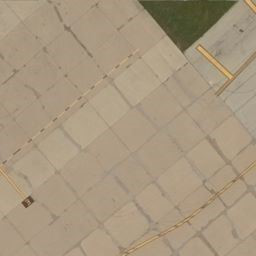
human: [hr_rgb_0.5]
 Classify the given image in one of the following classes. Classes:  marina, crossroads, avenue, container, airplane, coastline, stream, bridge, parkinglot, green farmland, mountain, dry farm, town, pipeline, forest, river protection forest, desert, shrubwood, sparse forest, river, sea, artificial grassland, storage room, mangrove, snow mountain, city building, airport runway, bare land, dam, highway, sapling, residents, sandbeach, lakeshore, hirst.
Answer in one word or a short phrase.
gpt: airport runway